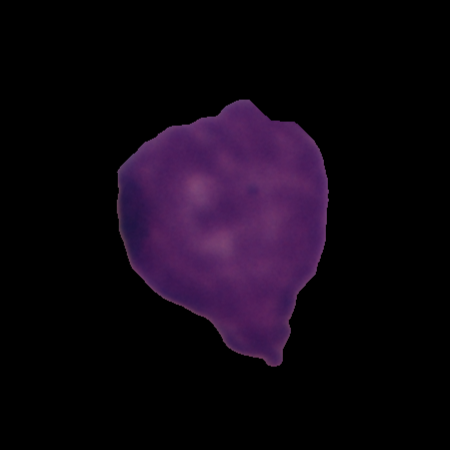
Label: cancer